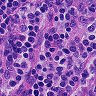
Metastatic tissue present: no